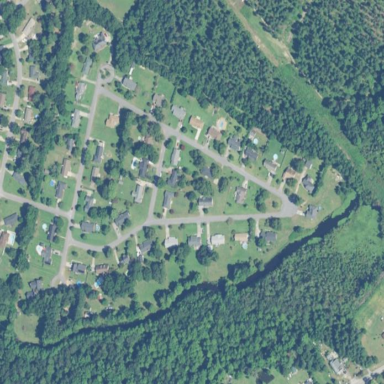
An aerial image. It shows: Single-family residential area within subdivision.